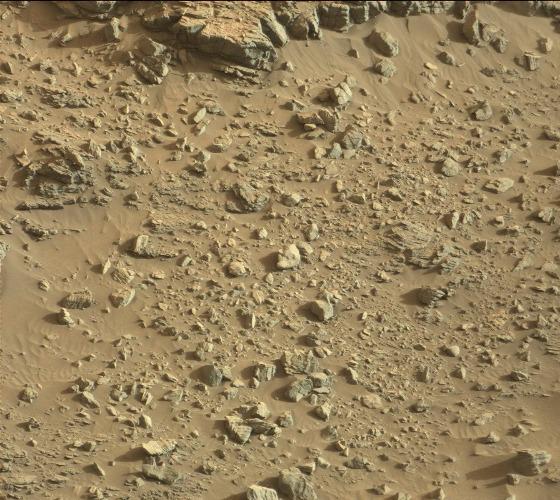
Terrain classes present: Bedrock, Gravel / Sand / Soil, Rock, Shadow